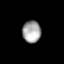
Tissue: lung
Cell type: Endothelial cells
Senescence score: 0.551
Nuclear area (px): 398
Mean DAPI intensity: 163.967